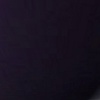
Label: space